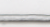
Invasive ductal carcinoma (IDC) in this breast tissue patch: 0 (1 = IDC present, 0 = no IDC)